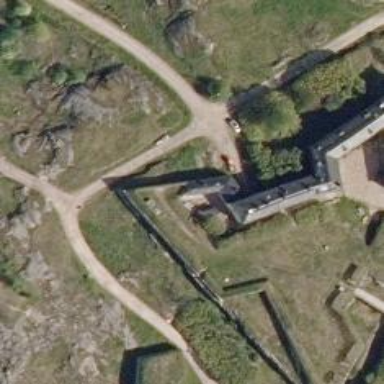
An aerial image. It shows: Majestic castle with rich historical significance.